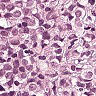
Metastatic tissue present: yes